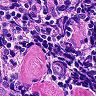
Metastatic tissue present: no